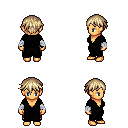
a pixel art fantasy rpg character, female body template, human, tanned skin, gray robe, gold greaves, white blonde short bangs hairstyle, white cloth bandages, four views (front, back, left, right), 2x2 character sprite sheet, small pixel art, hard edges, no anti-aliasing